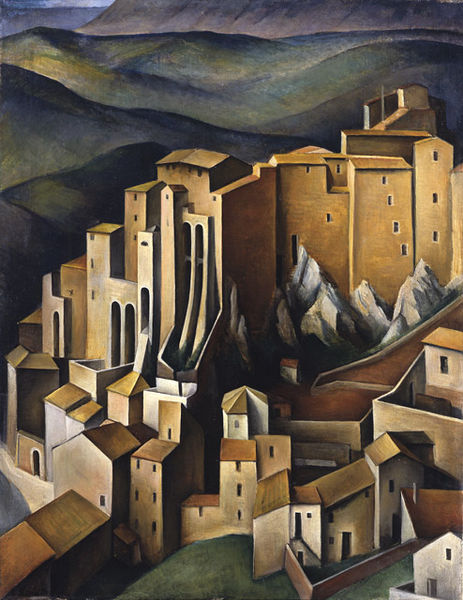
Titel: Olevano
Künstler: Alexander Kanoldt
Standort: Karlsruhe
Institution: Staatliche Kunsthalle Karlsruhe
Schlagwörter: berg, blau, felsen, gemälde, himmel, meer, schatten, wasser, gelb, grün, kubismus, landschaft, ocker, see, stadt, braun, bunt, fenster, licht, nacht, orange, straße, tür, dach, gebäude, gras, haus, rasen, weg, wiese, beige, malerei, architektur, stein, steine, öl, erde, horizont, häuser, hügel, brücke, kirche, turm, strand, ansicht, bogen, italien, türen, abstrakt, berge, fels, gebirge, klippen, modern, dorf, dächer, mauer, farbe, formen, lila, linien, südfrankreich, spitz, streng, glatt, neue sachlichkeit, hoch, surreal, tor, straßen, bögen, tusche, burg, türme, torbogen, festung, würfel, ecken, quader, mauern, stadtmauer, kubisch, surrealistisch, stadtbild, verteidigung, feininger, künstlich, schächte, biurg, tären